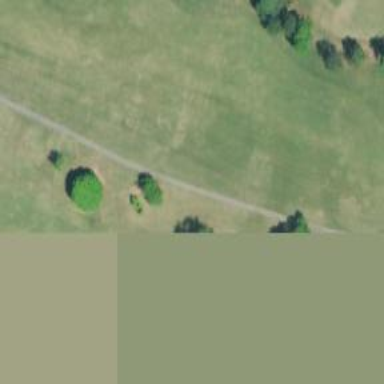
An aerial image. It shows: Golf fairway surrounded by grass.